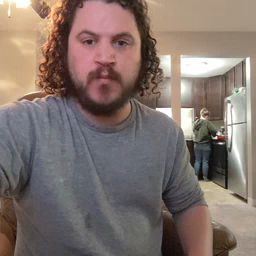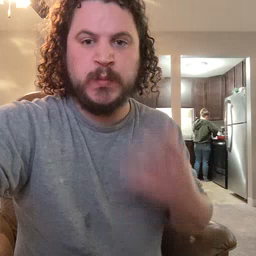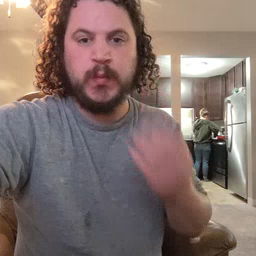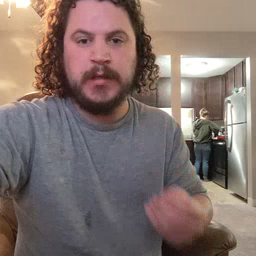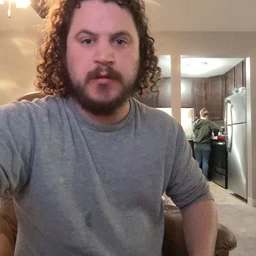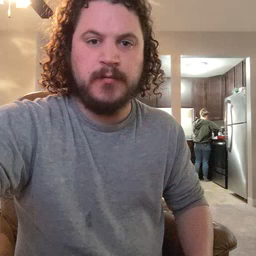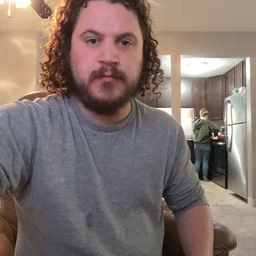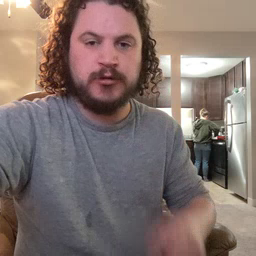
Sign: wet